Question: I made a shape with texture in Blender and exported it. Then with json loader displayed it. Almost everything is fine, geometry good, texture you can see on shape, but no colors. Just black and withe. How to display texture colours? What I am doing wrong?
Json file:
'''
{
"metadata" :
{
"formatVersion" : 3.1,
"generatedBy" : "Blender 2.65 Exporter",
"vertices" : 64,
"faces" : 92,
"normals" : 64,
"colors" : 0,
"uvs" : [133],
"materials" : 1,
"morphTargets" : 0,
"bones" : 0
},
"scale" : 1.000000,
"materials" : [ {
"DbgColor" : <PHONE>,
"DbgIndex" : 0,
"DbgName" : "Material",
"blending" : "NormalBlending",
"colorAmbient" : [0.44769230556029527, 0.44769230556029527, 0.44769230556029527],
"colorDiffuse" : [0.44769230556029527, 0.44769230556029527, 0.44769230556029527],
"colorSpecular" : [0.0, 0.0, 0.0],
"depthTest" : true,
"depthWrite" : true,
"mapNormal" : "texture3.jpg",
"mapNormalFactor" : -0.058823585510253906,
"mapNormalWrap" : ["repeat", "repeat"],
"shading" : "Phong",
"specularCoef" : 50,
"transparency" : 1.0,
"transparent" : false,
"vertexColors" : false
}],
"vertices" : [-1.37836e-07,-2.55512,-2.55512,-1.37836e-07,2.55512,-2.55512,0.498479,-2.55512,-2.50602,0.498479,2.55512,-2.50602,0.977802,-2.55512,-2.36062,0.977802,2.55512,-2.36062,1.41955,-2.55512,-2.1245,1.41955,2.55512,-2.1245,1.80674,-2.55512,-1.80674,1.80674,2.55512,-1.80674,2.1245,-2.55512,-1.41955,2.1245,2.55512,-1.41955,2.36062,-2.55512,-0.977801,2.36062,2.55512,-0.977801,2.50602,-2.55512,-0.498479,2.50602,2.55512,-0.498479,2.55512,-2.55512,4.14106e-07,2.55512,2.55512,1.90731e-07,2.50602,-2.55512,0.498479,2.50602,2.55512,0.498479,2.36062,-2.55512,0.977802,2.36062,2.55512,0.977802,2.1245,-2.55512,1.41955,2.1245,2.55512,1.41955,1.80674,-2.55512,1.80674,1.80674,2.55512,1.80674,1.41955,-2.55512,2.1245,1.41955,2.55512,2.1245,0.977801,-2.55512,2.36062,0.977801,2.55512,2.36062,0.498478,-2.55512,2.50602,0.498478,2.55512,2.50602,-9.68575e-07,-2.55512,2.55512,-9.68575e-07,2.55512,2.55512,-0.49848,-2.55512,2.50602,-0.49848,2.55512,2.50602,-0.977803,-2.55512,2.36062,-0.977803,2.55512,2.36062,-1.41955,-2.55512,2.1245,-1.41955,2.55512,2.1245,-1.80674,-2.55512,1.80674,-1.80674,2.55512,1.80674,-2.12451,-2.55512,1.41955,-2.12451,2.55512,1.41955,-2.36062,-2.55512,0.977801,-2.36062,2.55512,0.9778,-2.50602,-2.55512,0.498477,-2.50602,2.55512,0.498477,-2.55512,-2.55512,-1.86021e-06,-2.55512,2.55512,-2.08358e-06,-2.50602,-2.55512,-0.498481,-2.50602,2.55512,-0.498481,-2.36062,-2.55512,-0.977804,-2.36062,2.55512,-0.977804,-2.1245,-2.55512,-1.41955,-2.1245,2.55512,-1.41955,-1.80674,-2.55512,-1.80674,-1.80674,2.55512,-1.80674,-1.41955,-2.55512,-2.12451,-1.41955,2.55512,-2.12451,-0.977799,-2.55512,-2.36062,-0.977799,2.55512,-2.36062,-0.498475,-2.55512,-2.50602,-0.498475,2.55512,-2.50602],
"morphTargets" : [],
"normals" : [0,-0.68569,-0.727866,0,0.68569,-0.727866,0.142003,0.68569,-0.713889,0.142003,-0.68569,-0.713889,0.278542,0.68569,-0.672475,0.278542,-0.68569,-0.672475,0.40437,0.68569,-0.605213,0.40437,-0.68569,-0.605213,0.514664,0.68569,-0.514664,0.514664,-0.68569,-0.514664,0.605213,0.68569,-0.40437,0.605213,-0.68569,-0.40437,0.672475,0.68569,-0.278542,0.672475,-0.68569,-0.278542,0.713889,0.68569,-0.142003,0.713889,-0.68569,-0.142003,0.727866,0.68569,0,0.727866,-0.68569,0,0.713889,0.68569,0.142003,0.713889,-0.68569,0.142003,0.672475,0.68569,0.278542,0.672475,-0.68569,0.278542,0.605213,0.68569,0.40437,0.605213,-0.68569,0.40437,0.514664,0.68569,0.514664,0.514664,-0.68569,0.514664,0.40437,0.68569,0.605213,0.40437,-0.68569,0.605213,0.278542,0.68569,0.672475,0.278542,-0.68569,0.672475,0.142003,0.68569,0.713889,0.142003,-0.68569,0.713889,0,0.68569,0.727866,0,-0.68569,0.727866,-0.142003,0.68569,0.713889,-0.142003,-0.68569,0.713889,-0.278542,0.68569,0.672475,-0.278542,-0.68569,0.672475,-0.40437,0.68569,0.605213,-0.40437,-0.68569,0.605213,-0.514664,0.68569,0.514664,-0.514664,-0.68569,0.514664,-0.605213,0.68569,0.40437,-0.605213,-0.68569,0.40437,-0.672475,0.68569,0.278542,-0.672475,-0.68569,0.278542,-0.713889,0.68569,0.142003,-0.713889,-0.68569,0.142003,-0.727866,0.68569,0,-0.727866,-0.68569,0,-0.713889,0.68569,-0.142003,-0.713889,-0.68569,-0.142003,-0.672475,0.68569,-0.278542,-0.672475,-0.68569,-0.278542,-0.605213,0.68569,-0.40437,-0.605213,-0.68569,-0.40437,-0.514664,0.68569,-0.514695,-0.514664,-0.68569,-0.514695,-0.40437,0.68569,-0.605213,-0.40437,-0.68569,-0.605213,-0.278542,0.68569,-0.672475,-0.278542,-0.68569,-0.672475,-0.142003,0.68569,-0.713889,-0.142003,-0.68569,-0.713889],
"colors" : [],
"uvs" : [[0.595239,0.415587,0.593966,0.00043,0.633876,0.000307,0.63515,0.415464,0.671471,0.000192,0.672745,0.415349,0.705306,8.8e-05,0.70658,0.415245,0.73408,0,0.735354,0.415157,0.735354,0.417126,0.73408,0.832282,0.705306,0.832194,0.70658,0.417037,0.671472,0.83209,0.672745,0.416934,0.633877,0.831975,0.63515,0.416818,0.593966,0.831853,0.59524,0.416696,0.553274,0.831728,0.554547,0.416571,0.513363,0.831605,0.514637,0.416449,0.475768,0.83149,0.477042,0.416333,0.441933,0.831386,0.443207,0.41623,0.41316,0.831298,0.414433,0.416141,0.736627,0.832106,0.735354,0.416949,0.769188,0.416845,0.770462,0.832002,0.806783,0.41673,0.808057,0.831887,0.846694,0.416608,0.847967,0.831764,0.887386,0.416483,0.88866,0.83164,0.927297,0.41636,0.92857,0.831517,0.964892,0.416245,0.966165,0.831402,0.998726,0.416141,1,0.831298,0.998726,0,1,0.415157,0.966165,0.415261,0.964892,0.000104,0.92857,0.415376,0.927297,0.000219,0.88866,0.415498,0.887386,0.000342,0.847967,0.415623,0.846694,0.000466,0.808057,0.415746,0.806783,0.000589,0.770462,0.415861,0.769188,0.000704,0.736627,0.415965,0.735354,0.000808,0.41316,0.000985,0.441933,0.000896,0.443207,0.416053,0.475768,0.000793,0.477042,0.415949,0.513363,0.000677,0.514637,0.415834,0.226926,0.41316,0.266837,0.421098,0.304432,0.436671,0.338267,0.459278,0.186233,0.41316,0.367041,0.488053,0.146323,0.421098,0.389648,0.521887,0.108727,0.436671,0.405221,0.559482,0.074893,0.459279,0.41316,0.599393,0.046119,0.488053,0.41316,0.640086,0.023511,0.521887,0.405221,0.679997,0.007939,0.559483,0.389648,0.717592,0,0.599393,0.367041,0.751426,0,0.640086,0.338267,0.7802,0.007939,0.679997,0.304432,0.802808,0.023511,0.717592,0.266837,0.81838,0.046119,0.751427,0.226926,0.826319,0.074893,0.780201,0.186233,0.826319,0.108728,0.802808,0.146323,0.81838,0.554547,0.415711,0.553274,0.000555,0.304432,0.023511,0.338267,0.046119,0.367041,0.074893,0.266837,0.007939,0.389648,0.108728,0.226926,0,0.405221,0.146323,0.186233,0,0.41316,0.186234,0.146323,0.007939,0.41316,0.226926,0.108728,0.023511,0.405221,0.266837,0.074893,0.046119,0.389648,0.304432,0.046119,0.074893,0.367041,0.338267,0.023511,0.108728,0.338267,0.367041,0.007939,0.146323,0.304432,0.389649,0,0.186233,0.266837,0.405221,0,0.226926,0.007939,0.266837,0.023511,0.304432,0.146322,0.405221,0.046119,0.338267,0.108727,0.389648,0.074893,0.367041]],
"faces" : [43,0,1,3,2,0,0,1,2,3,0,1,2,3,43,2,3,5,4,0,3,2,4,5,3,2,4,5,43,4,5,7,6,0,5,4,6,7,5,4,6,7,43,6,7,9,8,0,7,6,8,9,7,6,8,9,43,8,9,11,10,0,10,11,12,13,9,8,10,11,43,10,11,13,12,0,13,12,14,15,11,10,12,13,43,12,13,15,14,0,15,14,16,17,13,12,14,15,43,14,15,17,16,0,17,16,18,19,15,14,16,17,43,16,17,19,18,0,19,18,20,21,17,16,18,19,43,18,19,21,20,0,21,20,22,23,19,18,20,21,43,20,21,23,22,0,23,22,24,25,21,20,22,23,43,22,23,25,24,0,25,24,26,27,23,22,24,25,43,24,25,27,26,0,27,26,28,29,25,24,26,27,43,26,27,29,28,0,30,31,32,33,27,26,28,29,43,28,29,31,30,0,33,32,34,35,29,28,30,31,43,30,31,33,32,0,35,34,36,37,31,30,32,33,43,32,33,35,34,0,37,36,38,39,33,32,34,35,43,34,35,37,36,0,39,38,40,41,35,34,36,37,43,36,37,39,38,0,41,40,42,43,37,36,38,39,43,38,39,41,40,0,43,42,44,45,39,38,40,41,43,40,41,43,42,0,46,47,48,49,41,40,42,43,43,42,43,45,44,0,49,48,50,51,43,42,44,45,43,44,45,47,46,0,51,50,52,53,45,44,46,47,43,46,47,49,48,0,53,52,54,55,47,46,48,49,43,48,49,51,50,0,55,54,56,57,49,48,50,51,43,50,51,53,52,0,57,56,58,59,51,50,52,53,43,52,53,55,54,0,59,58,60,61,53,52,54,55,43,54,55,57,56,0,29,62,63,64,55,54,56,57,43,56,57,59,58,0,64,63,65,66,57,56,58,59,43,58,59,61,60,0,66,65,67,68,59,58,60,61,42,35,33,31,0,69,70,71,34,32,30,42,35,31,29,0,69,71,72,34,30,28,42,37,35,29,0,73,69,72,36,34,28,42,37,29,27,0,73,72,74,36,28,26,42,39,37,27,0,75,73,74,38,36,26,42,39,27,25,0,75,74,76,38,26,24,42,41,39,25,0,77,75,76,40,38,24,42,41,25,23,0,77,76,78,40,24,22,42,43,41,23,0,79,77,78,42,40,22,42,43,23,21,0,79,78,80,42,22,20,42,45,43,21,0,81,79,80,44,42,20,42,45,21,19,0,81,80,82,44,20,18,42,47,45,19,0,83,81,82,46,44,18,42,47,19,17,0,83,82,84,46,18,16,42,49,47,17,0,85,83,84,48,46,16,42,49,17,15,0,85,84,86,48,16,14,42,51,49,15,0,87,85,86,50,48,14,42,51,15,13,0,87,86,88,50,14,12,42,53,51,13,0,89,87,88,52,50,12,42,53,13,11,0,89,88,90,52,12,10,42,55,53,11,0,91,89,90,54,52,10,42,55,11,9,0,91,90,92,54,10,8,42,57,55,9,0,93,91,92,56,54,8,42,57,9,7,0,93,92,94,56,8,6,42,59,57,7,0,95,93,94,58,56,6,42,59,7,5,0,95,94,96,58,6,4,42,61,59,5,0,97,95,96,60,58,4,42,3,61,5,0,98,97,96,2,60,4,42,3,63,61,0,98,99,97,2,62,60,42,3,1,63,0,98,100,99,2,1,62,43,1,0,62,63,0,1,0,101,102,1,0,63,62,43,60,61,63,62,0,68,67,102,101,61,60,62,63,42,30,32,34,0,103,104,105,31,33,35,42,28,30,34,0,106,103,105,29,31,35,42,28,34,36,0,106,105,107,29,35,37,42,26,28,36,0,108,106,107,27,29,37,42,26,36,38,0,108,107,109,27,37,39,42,24,26,38,0,110,108,109,25,27,39,42,24,38,40,0,110,109,111,25,39,41,42,22,24,40,0,112,110,111,23,25,41,42,22,40,42,0,112,111,113,23,41,43,42,20,22,42,0,114,112,113,21,23,43,42,20,42,44,0,114,113,115,21,43,45,42,18,20,44,0,116,114,115,19,21,45,42,18,44,46,0,116,115,117,19,45,47,42,16,18,46,0,118,116,117,17,19,47,42,16,46,48,0,118,117,119,17,47,49,42,14,16,48,0,120,118,119,15,17,49,42,14,48,50,0,120,119,121,15,49,51,42,12,14,50,0,122,120,121,13,15,51,42,12,50,52,0,122,121,123,13,51,53,42,10,12,52,0,124,122,123,11,13,53,42,10,52,54,0,124,123,125,11,53,55,42,8,10,54,0,126,124,125,9,11,55,42,8,54,56,0,126,125,69,9,55,57,42,6,8,56,0,127,126,69,7,9,57,42,6,56,58,0,127,69,73,7,57,59,42,4,6,58,0,128,127,73,5,7,59,42,4,58,60,0,128,73,129,5,59,61,42,2,4,60,0,130,128,129,3,5,61,42,2,60,62,0,130,129,131,3,61,63,42,0,2,62,0,132,130,131,0,3,63],
"bones" : [],
"skinIndices" : [],
"skinWeights" : [],
"animation" : {}
}
'''
Code to load mesh is :
'''
var loader = new THREE.JSONLoader();
loader.load('cylinder.js', function(geo, mat){
var materials = new THREE.MeshFaceMaterial( mat );
var mesh = new THREE.Mesh(geo, materials);
mesh.position.y=0;
mesh.position.x=5;
loadJson(mesh );
});
function loadJson(mesh){
scene.add( mesh );
}
'''
Result:

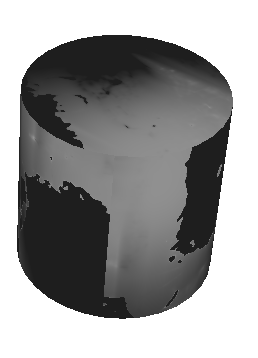
Answer: Your material in your JSON file does not look right:
You have
'''
"mapNormal" : "texture3.jpg"
'''
and it should be
'''
"mapDiffuse" : "texture3.jpg"
'''
three.js r.55